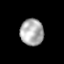
Tissue: prostate
Cell type: T cells
Senescence score: 0.3613
Nuclear area (px): 608
Mean DAPI intensity: 172.714